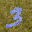
Label: 3